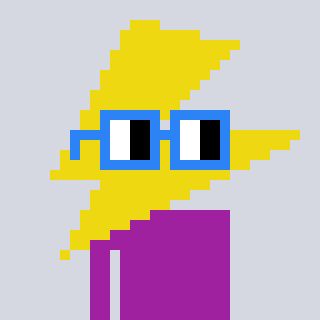
a pixel art character with square blue glasses, a lightning bolt-shaped head and a magenta-colored body on a cool background